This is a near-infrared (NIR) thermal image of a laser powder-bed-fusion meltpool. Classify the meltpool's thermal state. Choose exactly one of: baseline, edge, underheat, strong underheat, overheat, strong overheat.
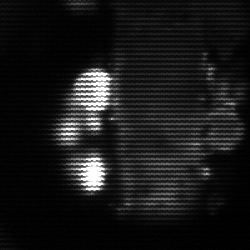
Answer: strong underheat